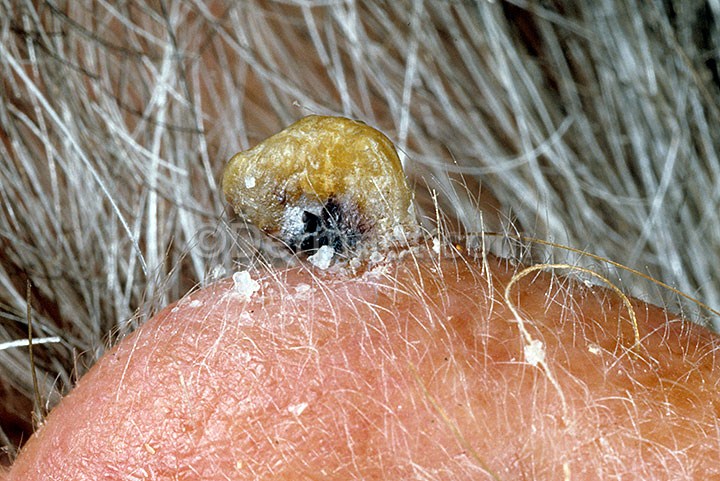
Disease: Actinic Keratosis Basal Cell Carcinoma and other Malignant Lesions